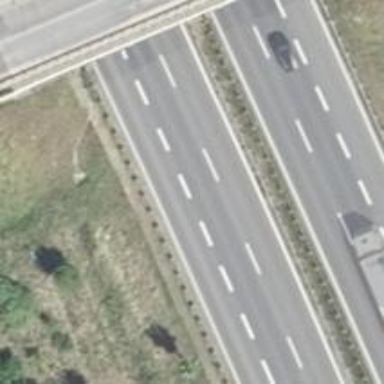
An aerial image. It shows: Trunk highway designated as motorroad.